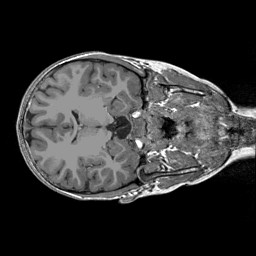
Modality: T1w
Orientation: axial
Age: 12
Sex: male
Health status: ill